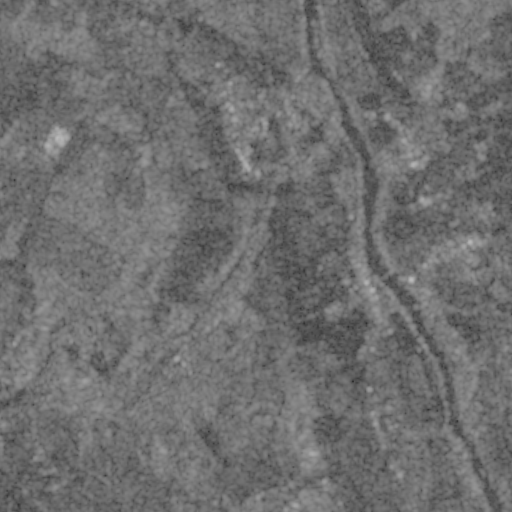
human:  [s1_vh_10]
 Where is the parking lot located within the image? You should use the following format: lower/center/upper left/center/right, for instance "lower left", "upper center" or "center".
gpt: The parking lot is located in the upper left of the image.
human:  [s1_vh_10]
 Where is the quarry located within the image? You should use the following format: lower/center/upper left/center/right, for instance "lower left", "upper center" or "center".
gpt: The quarry is located in the lower left of the image.
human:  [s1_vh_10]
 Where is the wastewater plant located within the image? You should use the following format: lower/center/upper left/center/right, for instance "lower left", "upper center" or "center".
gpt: The wastewater plant is located in the lower left of the image.
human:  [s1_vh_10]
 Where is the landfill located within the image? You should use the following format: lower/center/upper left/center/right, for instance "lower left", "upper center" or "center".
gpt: There is no landfill in the image.

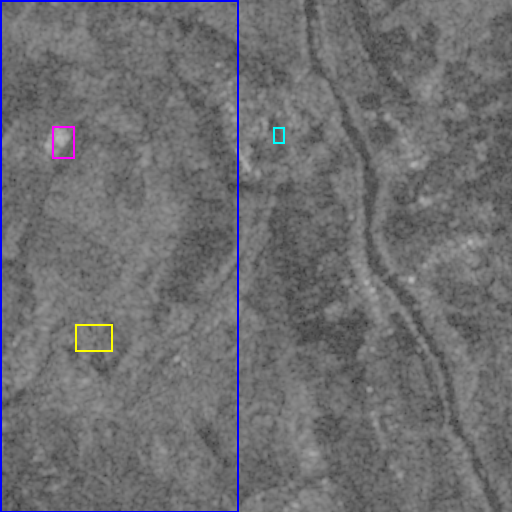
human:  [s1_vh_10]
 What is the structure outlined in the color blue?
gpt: The structure outlined in blue is a crop field.
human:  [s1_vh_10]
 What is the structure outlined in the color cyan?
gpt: The structure outlined in cyan is a park.
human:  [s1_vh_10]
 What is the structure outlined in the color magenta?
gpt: The structure outlined in magenta is a parking lot.
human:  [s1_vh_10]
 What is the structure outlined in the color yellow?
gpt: The structure outlined in yellow is a quarry.
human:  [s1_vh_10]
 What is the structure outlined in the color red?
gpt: There is no red outline.